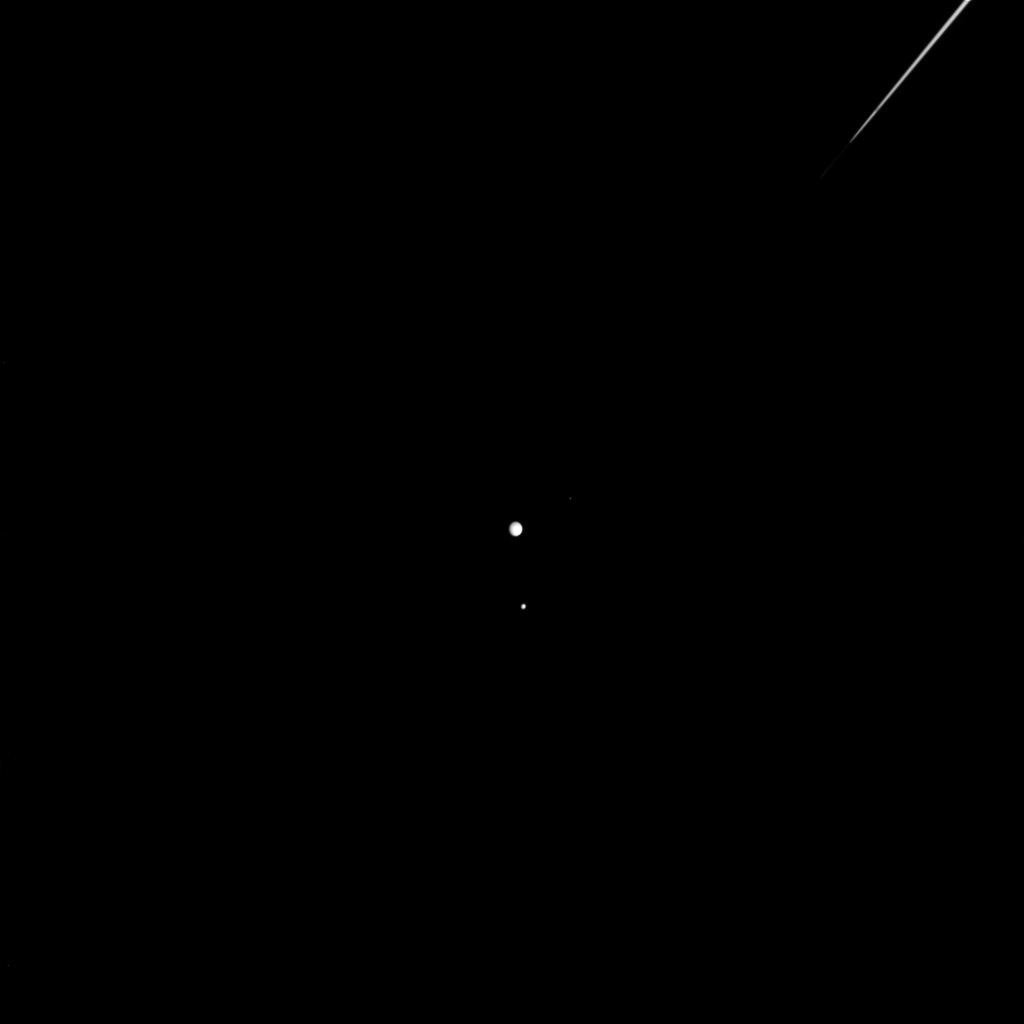
Moons off the Port Bow Saturn, Cassini-Huygens